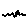
Label: zigzag